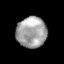
Tissue: prostate
Cell type: T cells
Senescence score: 0.3594
Nuclear area (px): 911
Mean DAPI intensity: 161.921